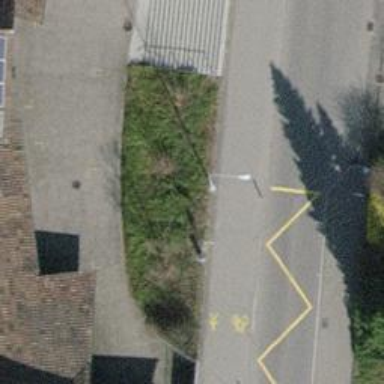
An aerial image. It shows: Sidewalk.